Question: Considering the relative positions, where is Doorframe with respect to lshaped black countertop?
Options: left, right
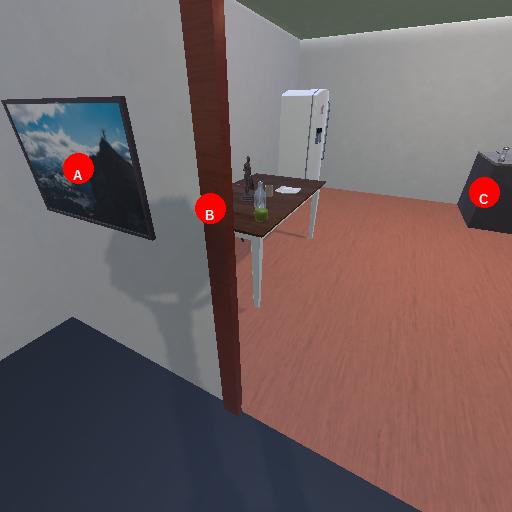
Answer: left